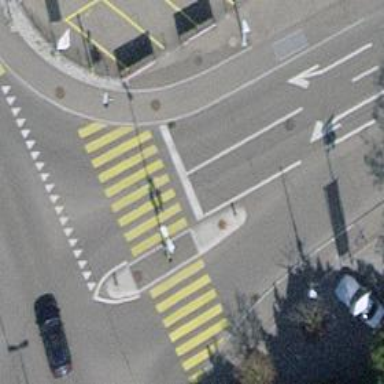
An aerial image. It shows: Zebra crossing with traffic signals. The crossing is marked by traffic lights.